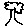
Label: tree